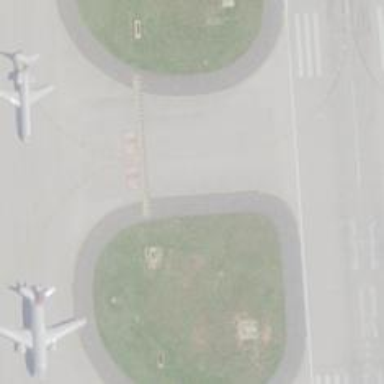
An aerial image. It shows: Image of taxiway at airport.